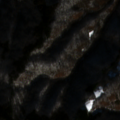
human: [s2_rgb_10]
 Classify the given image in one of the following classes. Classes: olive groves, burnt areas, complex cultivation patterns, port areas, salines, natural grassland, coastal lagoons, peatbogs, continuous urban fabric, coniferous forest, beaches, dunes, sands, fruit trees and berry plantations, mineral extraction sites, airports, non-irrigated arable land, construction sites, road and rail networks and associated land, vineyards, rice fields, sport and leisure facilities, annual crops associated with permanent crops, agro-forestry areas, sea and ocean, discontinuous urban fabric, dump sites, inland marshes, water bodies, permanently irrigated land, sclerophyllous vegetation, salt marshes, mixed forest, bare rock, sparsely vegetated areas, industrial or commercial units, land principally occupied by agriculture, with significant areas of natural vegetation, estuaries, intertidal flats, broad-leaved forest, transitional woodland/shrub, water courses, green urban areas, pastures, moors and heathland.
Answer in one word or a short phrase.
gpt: broad-leaved forest, mixed forest